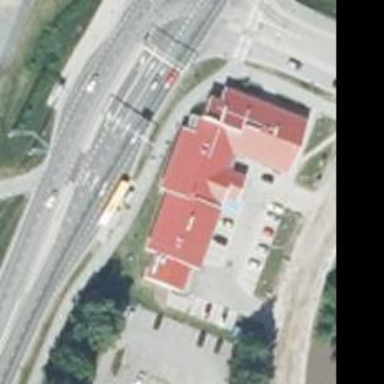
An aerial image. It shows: Convenience shop.